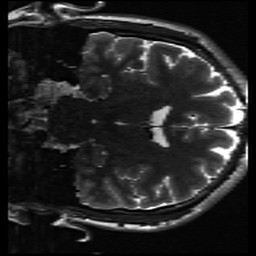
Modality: inplaneT2
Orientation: coronal